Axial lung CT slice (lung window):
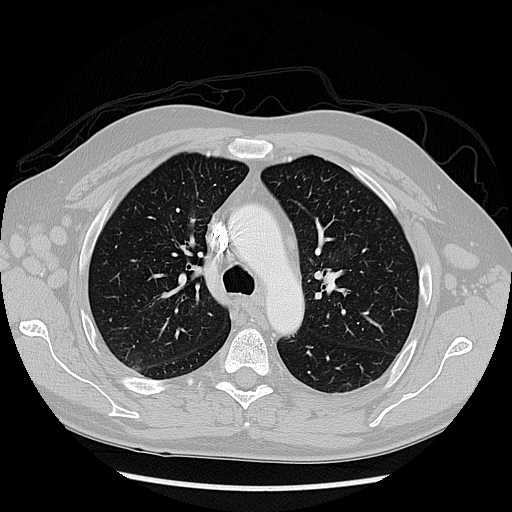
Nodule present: no